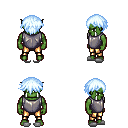
a pixel art fantasy rpg character, male body template, orc, green skin, steel chest armor, gold greaves, white cyan short bangs hairstyle, white slippers, four views (front, back, left, right), 2x2 character sprite sheet, small pixel art, hard edges, no anti-aliasing